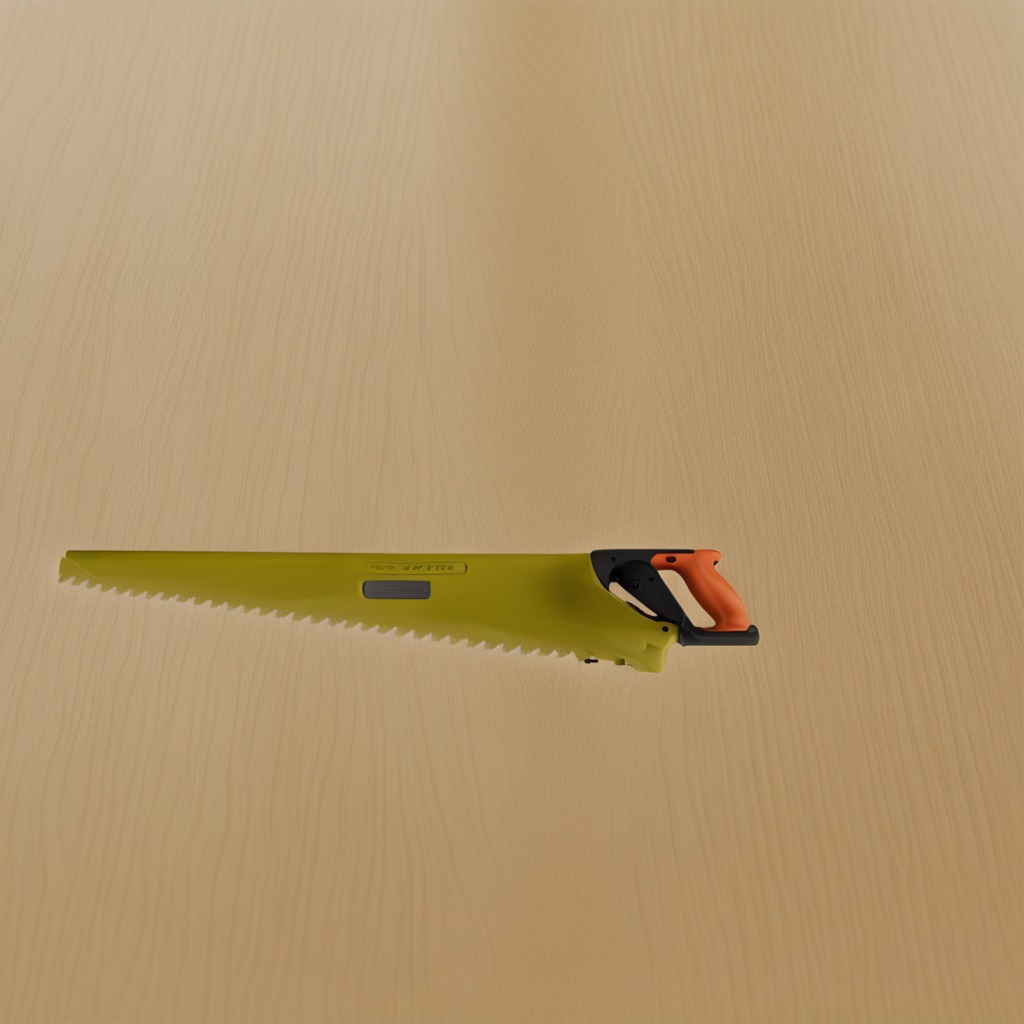
A metal saw is lying on the plywood surface.